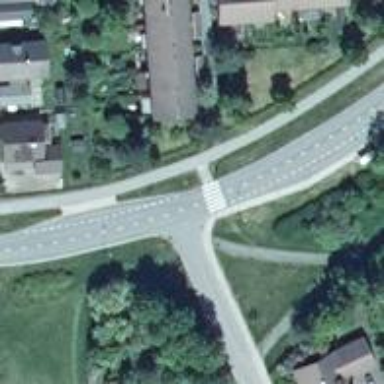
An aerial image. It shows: Uncontrolled road crossing.